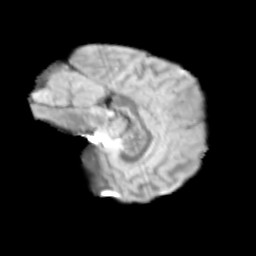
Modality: T2w
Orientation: sagittal
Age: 11
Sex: male
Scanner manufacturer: siemens
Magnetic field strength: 3 T
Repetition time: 3.8 s
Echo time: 0.07 s